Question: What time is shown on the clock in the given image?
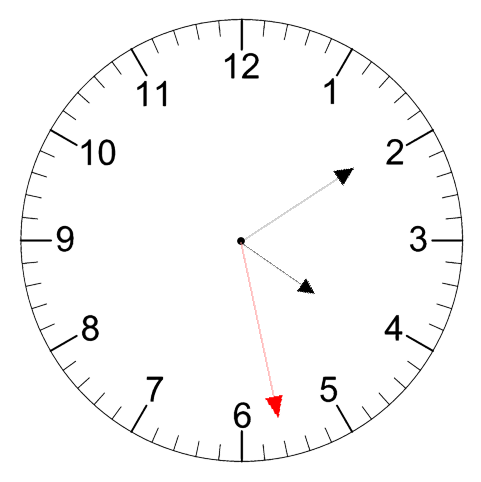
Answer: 04:09:28